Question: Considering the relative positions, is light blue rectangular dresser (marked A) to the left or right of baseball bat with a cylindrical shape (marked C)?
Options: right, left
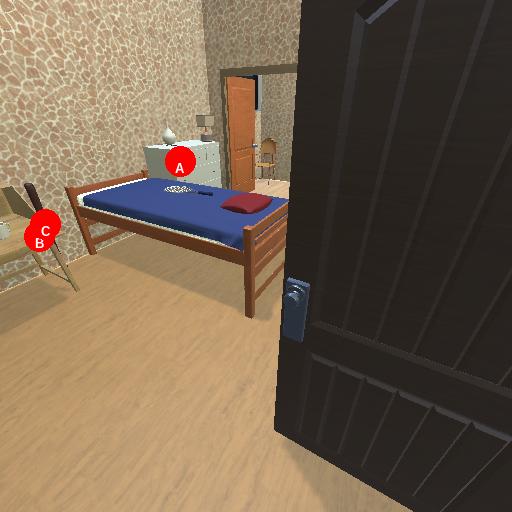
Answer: right